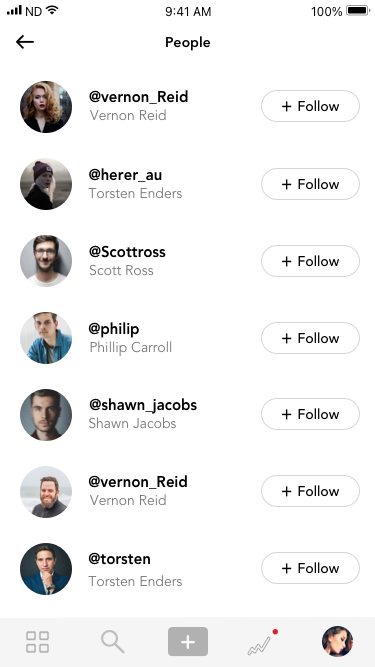
Text in this UI design:
Torsten Enders
@herer_au
Follow
+
Scott Ross
@Scottross
Follow
+
Phillip Carroll
@philip
Follow
+
Shawn Jacobs
@shawn_jacobs
Follow
+
Vernon Reid
@vernon_Reid
Follow
+
Torsten Enders
@torsten
Follow
+
Vernon Reid
@vernon_Reid
Follow
+
People